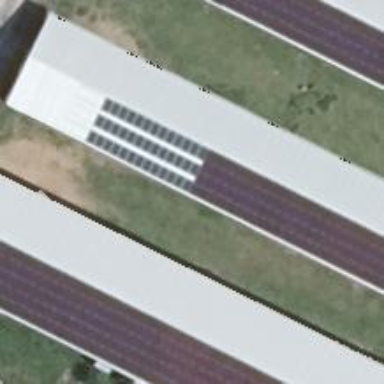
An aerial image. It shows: Solar photovoltaic panel generating electricity through small installation.